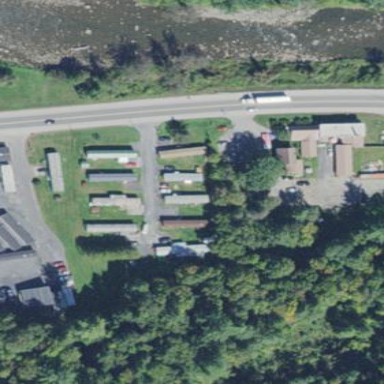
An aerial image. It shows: Residential area known as trailer park.